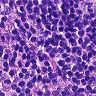
Metastatic tissue present: no